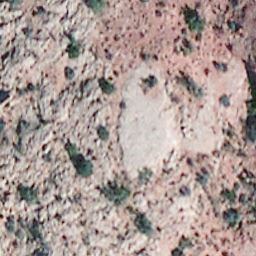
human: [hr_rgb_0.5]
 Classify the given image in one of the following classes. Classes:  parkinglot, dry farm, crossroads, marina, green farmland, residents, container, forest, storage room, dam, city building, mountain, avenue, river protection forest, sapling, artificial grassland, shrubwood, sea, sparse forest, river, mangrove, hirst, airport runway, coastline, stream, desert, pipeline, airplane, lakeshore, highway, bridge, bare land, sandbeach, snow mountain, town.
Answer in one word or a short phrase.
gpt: bare land